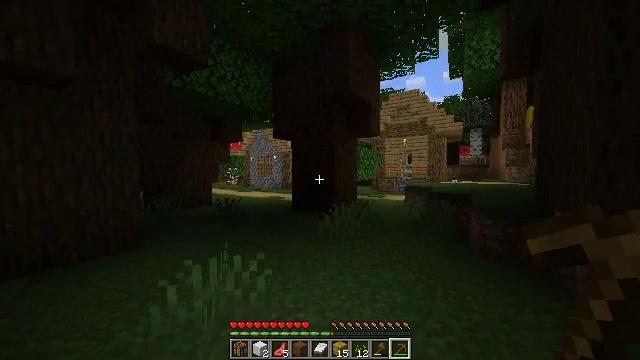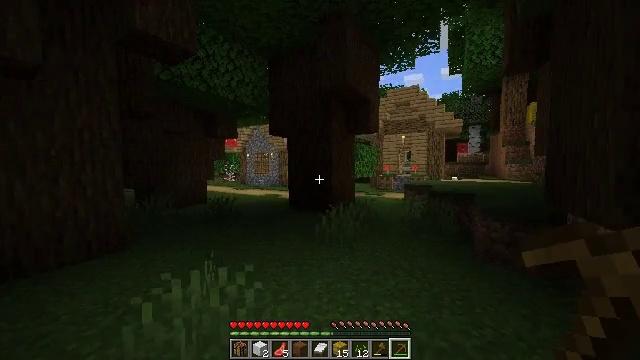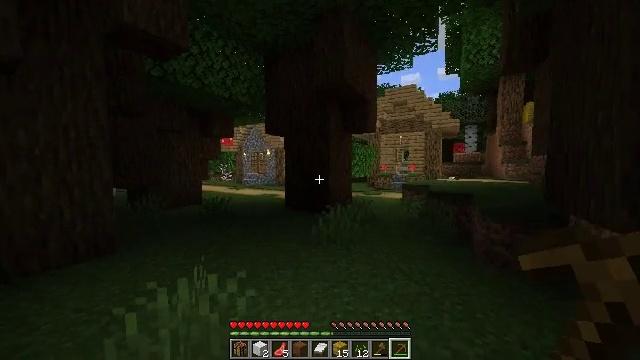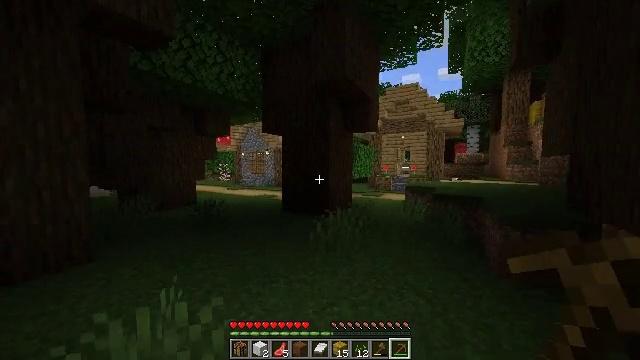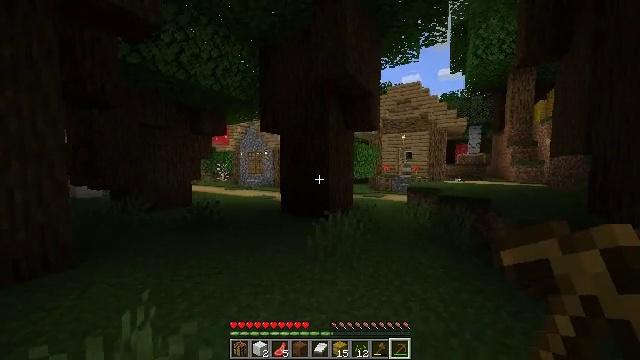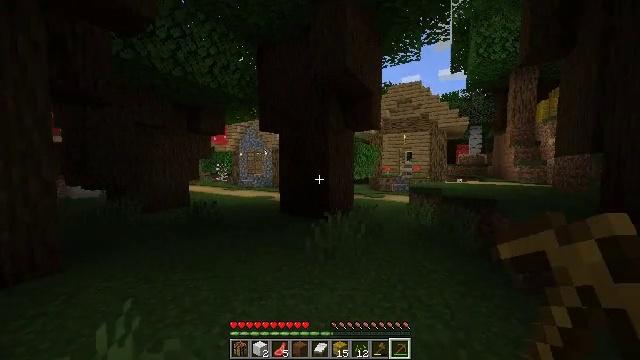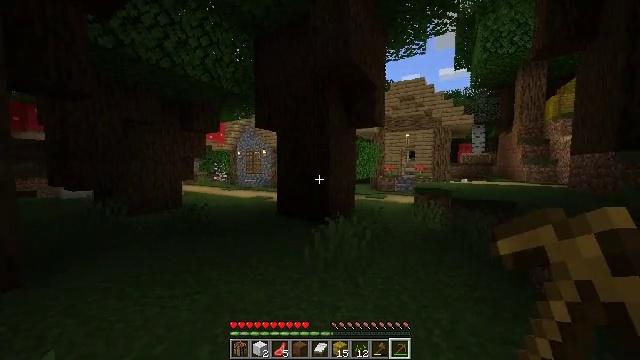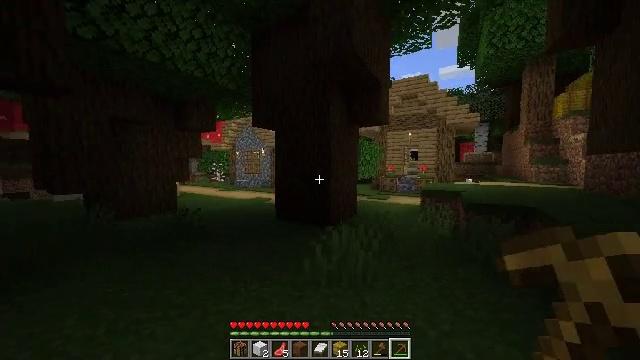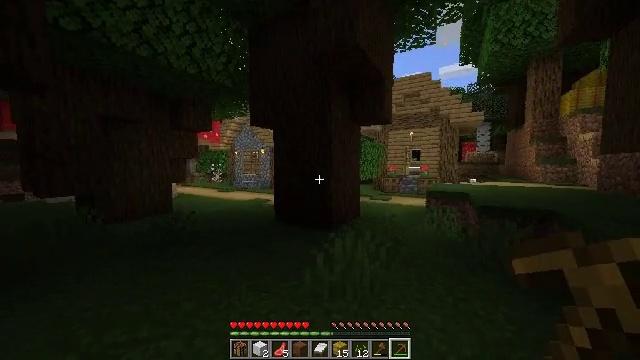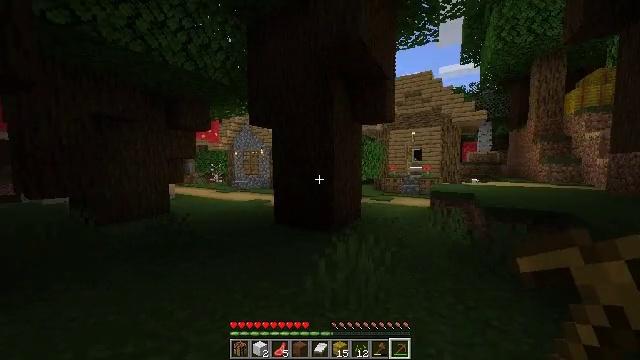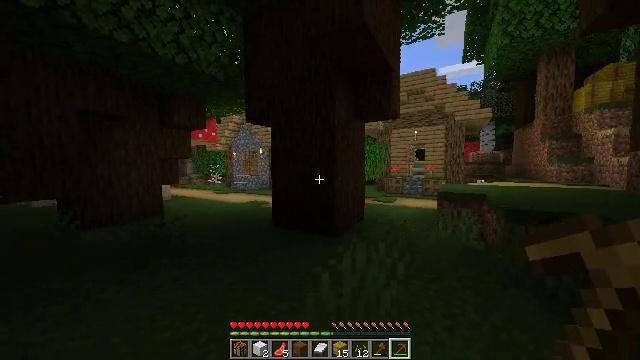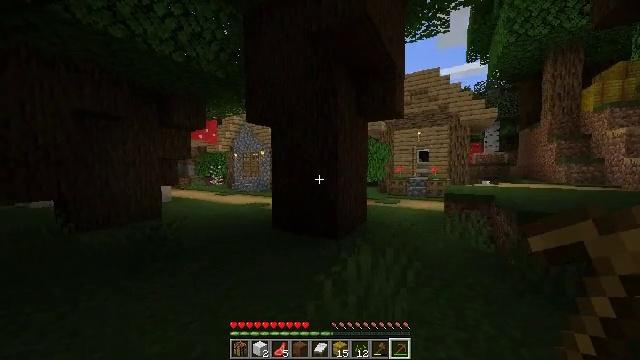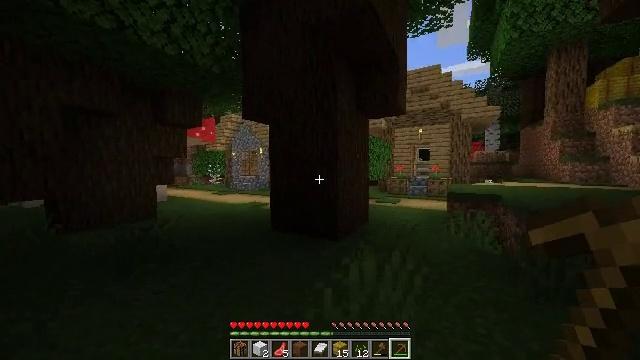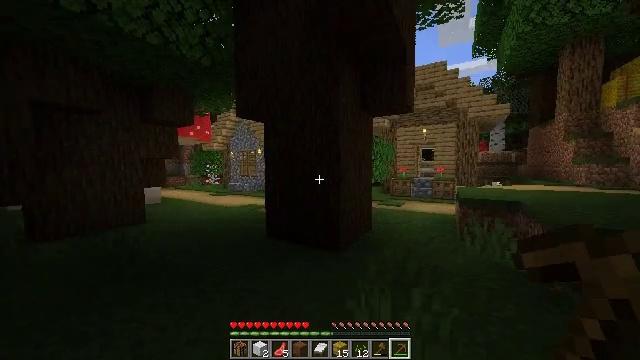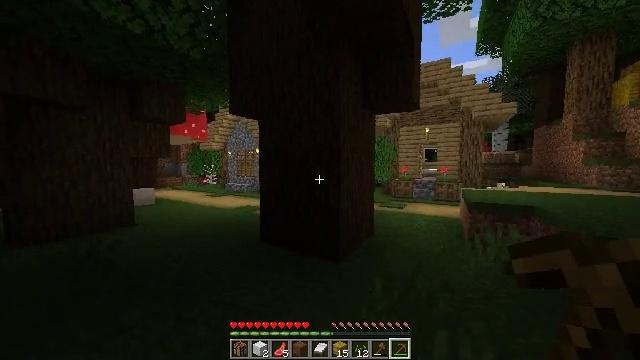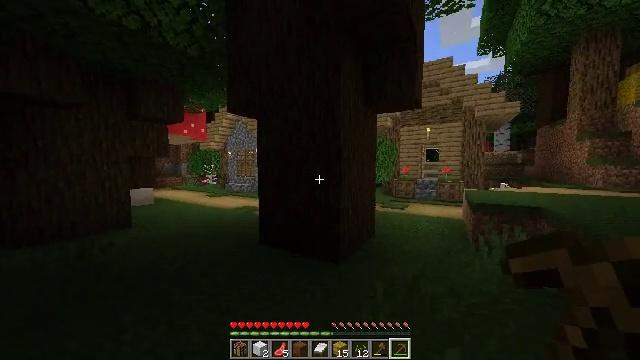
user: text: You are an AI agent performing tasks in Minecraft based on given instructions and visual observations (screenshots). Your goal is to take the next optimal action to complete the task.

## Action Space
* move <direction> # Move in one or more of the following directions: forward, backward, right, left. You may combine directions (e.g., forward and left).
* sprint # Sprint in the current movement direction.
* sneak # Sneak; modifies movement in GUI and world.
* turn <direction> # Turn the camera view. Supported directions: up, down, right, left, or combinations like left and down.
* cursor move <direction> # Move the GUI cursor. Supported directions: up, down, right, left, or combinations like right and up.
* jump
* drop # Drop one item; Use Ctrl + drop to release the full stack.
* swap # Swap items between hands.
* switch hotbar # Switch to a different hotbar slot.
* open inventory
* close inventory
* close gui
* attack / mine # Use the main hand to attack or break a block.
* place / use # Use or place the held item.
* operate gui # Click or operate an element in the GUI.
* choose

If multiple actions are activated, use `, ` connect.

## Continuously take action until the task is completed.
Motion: motion action
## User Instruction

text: Mine the blast furnace.
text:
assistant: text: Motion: move forward
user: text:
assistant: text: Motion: move forward
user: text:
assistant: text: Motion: move forward
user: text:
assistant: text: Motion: move forward
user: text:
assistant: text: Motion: move forward
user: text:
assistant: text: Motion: move forward
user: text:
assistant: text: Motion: move forward
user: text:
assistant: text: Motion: move forward
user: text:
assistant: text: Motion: move forward
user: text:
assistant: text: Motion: move forward
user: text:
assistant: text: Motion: move forward
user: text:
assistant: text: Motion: move forward
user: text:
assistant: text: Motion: move forward
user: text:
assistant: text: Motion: move forward
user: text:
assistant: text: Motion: move forward
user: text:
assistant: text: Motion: move forward
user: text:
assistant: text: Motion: move forward
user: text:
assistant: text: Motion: move forward
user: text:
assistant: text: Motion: move forward
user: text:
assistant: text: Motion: move forward and move left
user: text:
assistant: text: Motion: move forward and move left
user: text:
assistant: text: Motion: move forward and move left
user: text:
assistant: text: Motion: move forward and move left, turn left
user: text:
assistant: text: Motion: move forward
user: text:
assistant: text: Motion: move forward
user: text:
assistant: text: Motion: move forward
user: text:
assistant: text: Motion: move forward
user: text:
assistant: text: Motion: move forward and move left
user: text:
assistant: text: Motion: move forward and move left
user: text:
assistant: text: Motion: move forward and move left